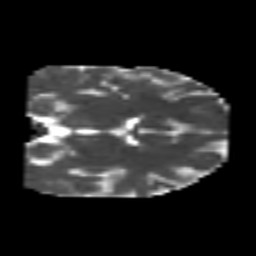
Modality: MD
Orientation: coronal
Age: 25
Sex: male
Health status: healthy